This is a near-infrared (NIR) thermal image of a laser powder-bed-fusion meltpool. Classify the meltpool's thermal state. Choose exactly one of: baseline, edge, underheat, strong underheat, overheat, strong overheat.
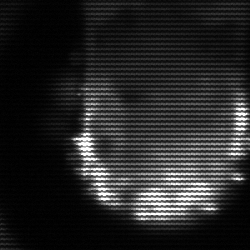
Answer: baseline